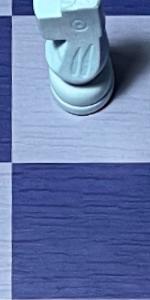
Label: Empty